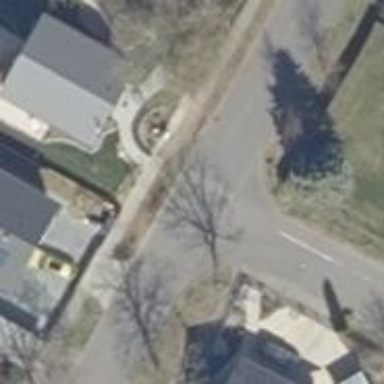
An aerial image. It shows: Unmarked road crossing.